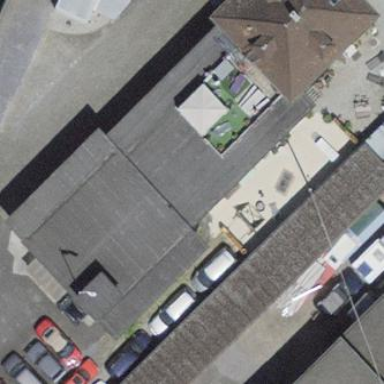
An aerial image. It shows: Hostel building.